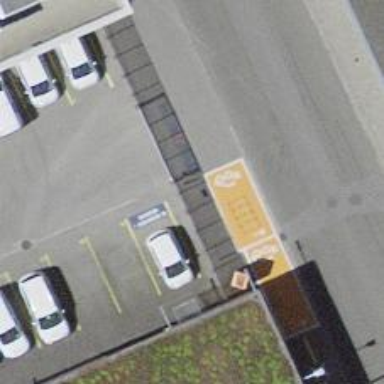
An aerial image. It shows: Charging station.